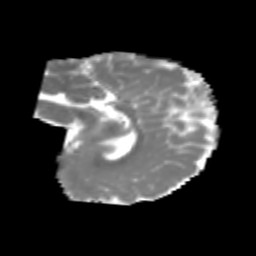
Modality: MD
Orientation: sagittal
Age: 6
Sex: male
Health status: healthy